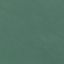
Land use / land cover class: SeaLake